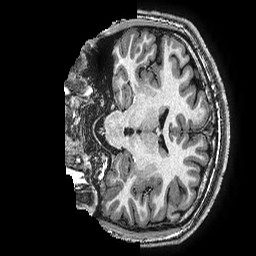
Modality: T1w
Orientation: coronal
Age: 15
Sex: male
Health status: ill
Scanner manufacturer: ge
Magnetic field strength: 3 T
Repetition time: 0.0077 s
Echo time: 0.003436 s